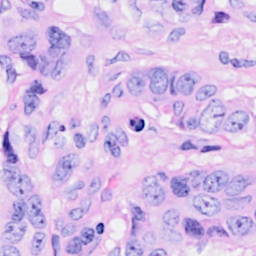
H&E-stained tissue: Breast